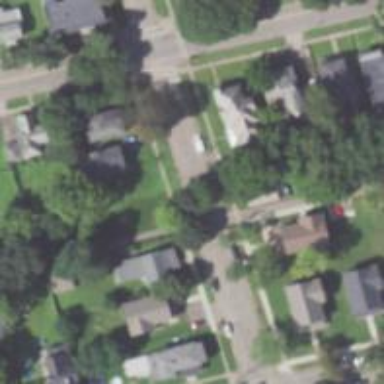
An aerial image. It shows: Alley classified as service road.